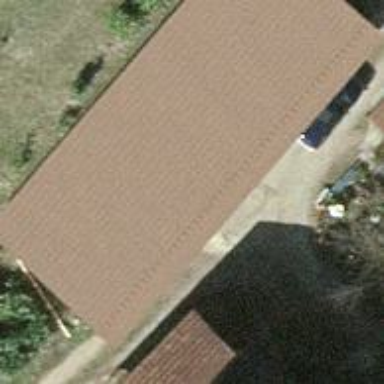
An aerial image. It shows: Building with skillion roof shape.